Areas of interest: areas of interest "Bank"
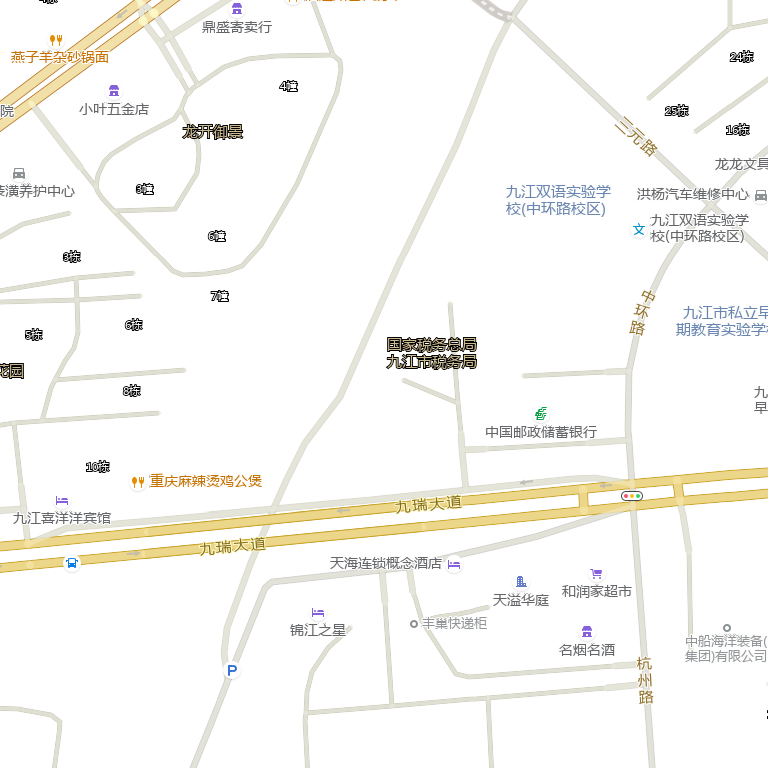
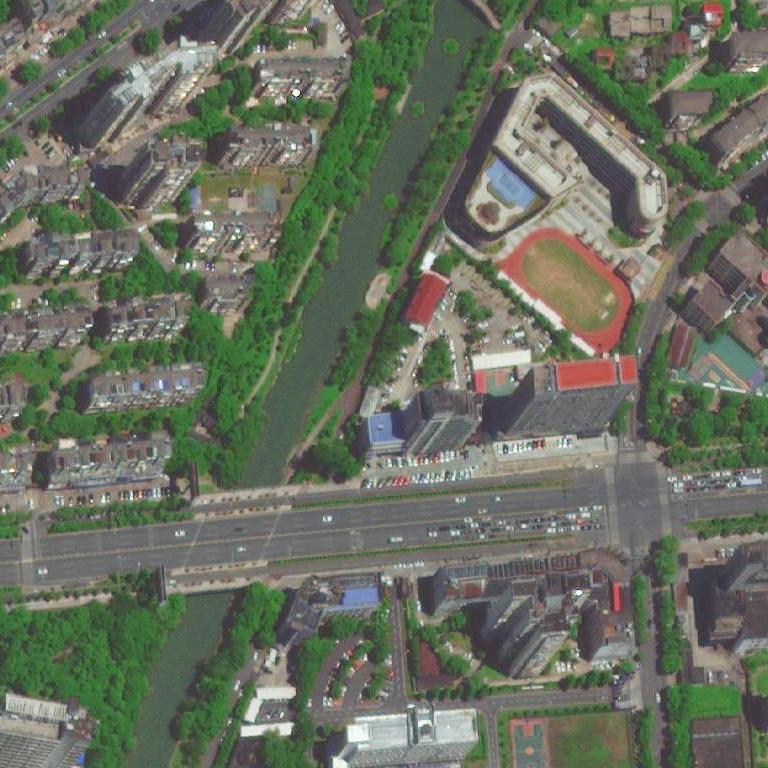